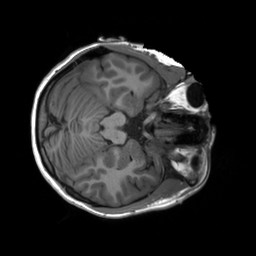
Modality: T1w
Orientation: axial
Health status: healthy
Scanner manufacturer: siemens
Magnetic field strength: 3 T
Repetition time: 2.3 s
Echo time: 0.00207 s